Field crop: maize
Growth stage: 2
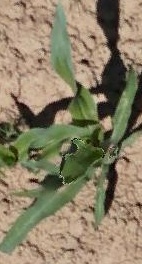
Species: maize